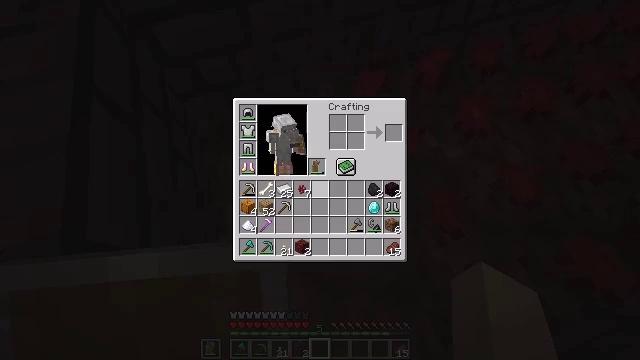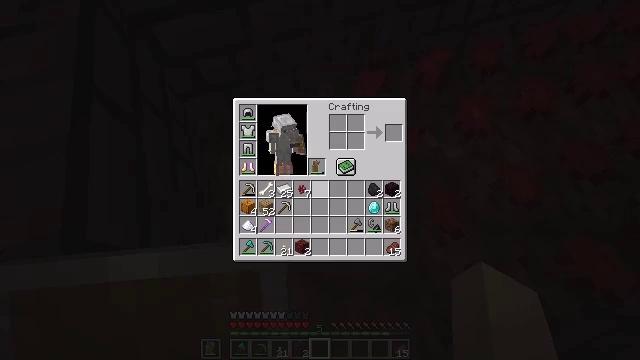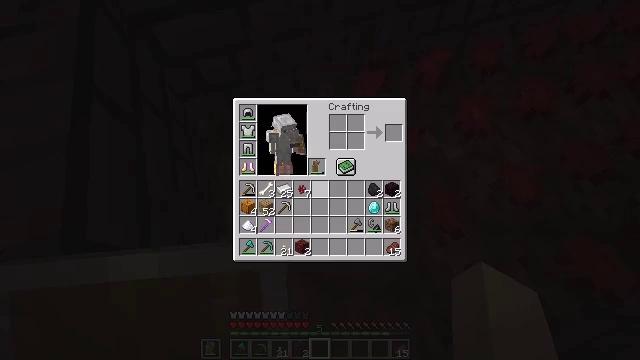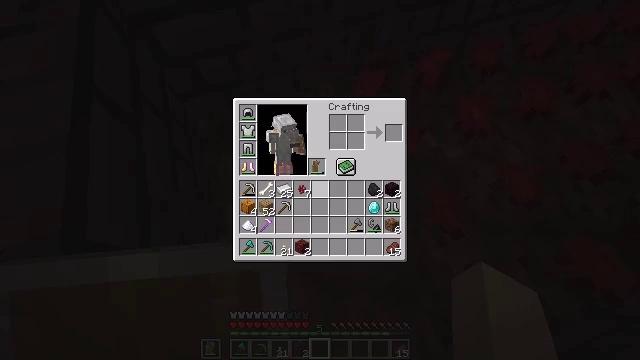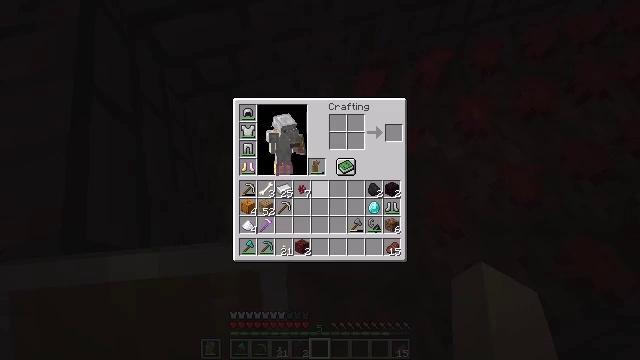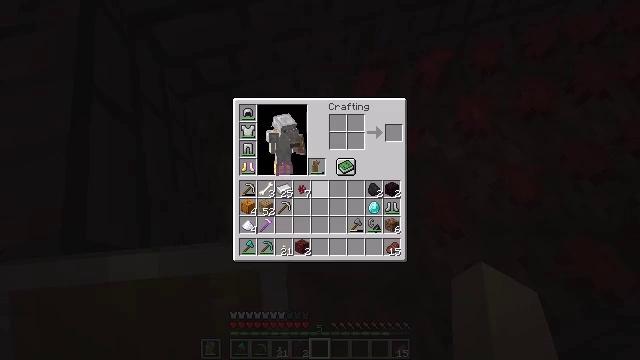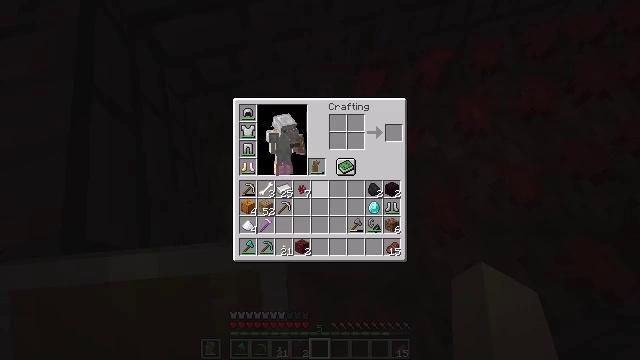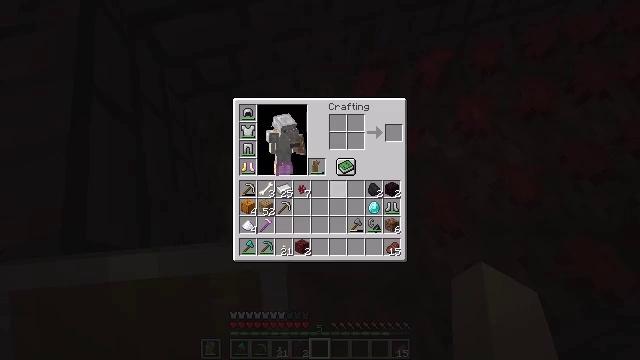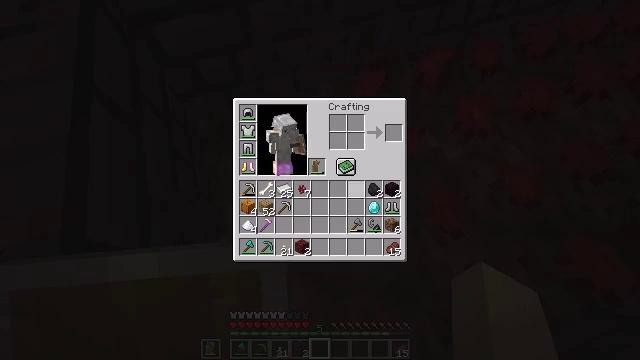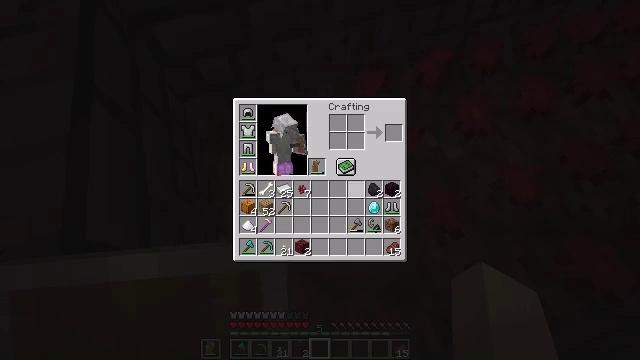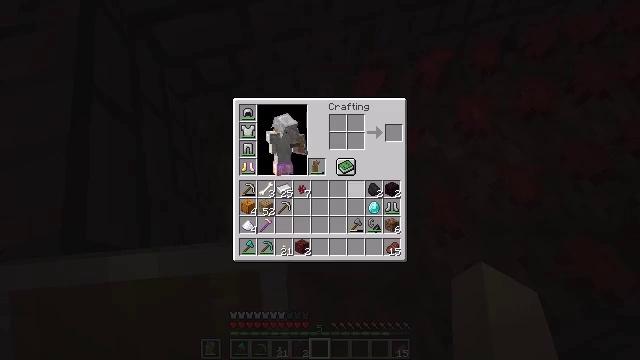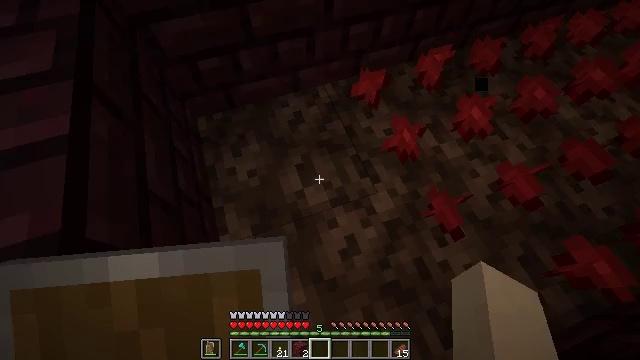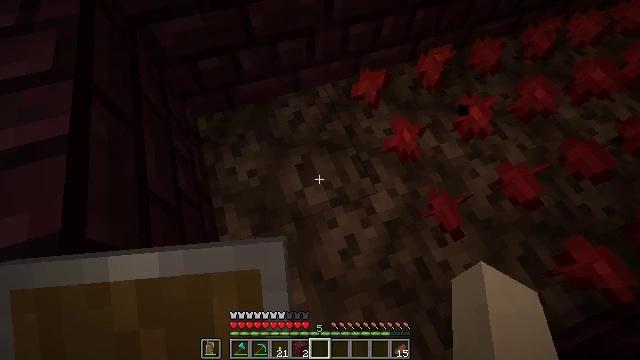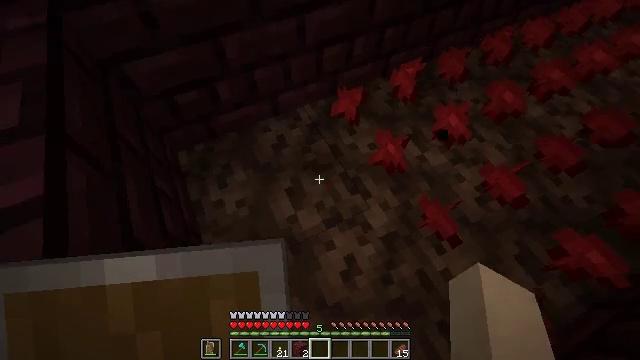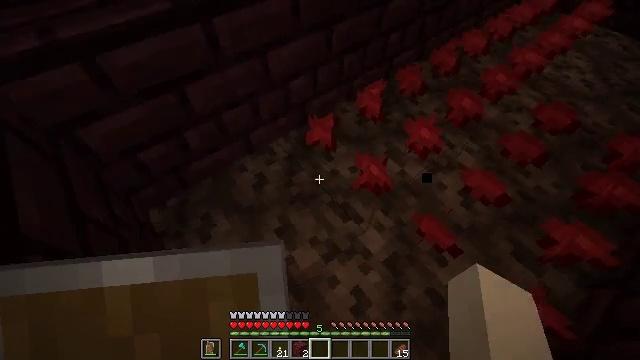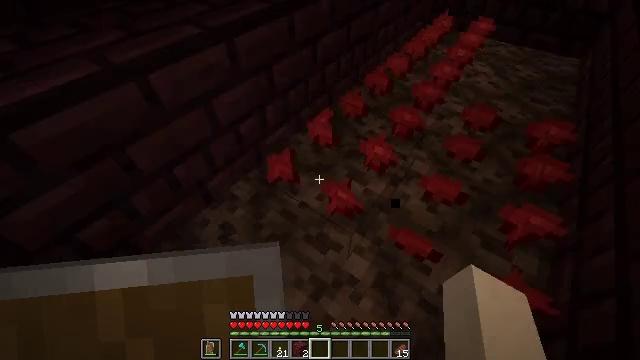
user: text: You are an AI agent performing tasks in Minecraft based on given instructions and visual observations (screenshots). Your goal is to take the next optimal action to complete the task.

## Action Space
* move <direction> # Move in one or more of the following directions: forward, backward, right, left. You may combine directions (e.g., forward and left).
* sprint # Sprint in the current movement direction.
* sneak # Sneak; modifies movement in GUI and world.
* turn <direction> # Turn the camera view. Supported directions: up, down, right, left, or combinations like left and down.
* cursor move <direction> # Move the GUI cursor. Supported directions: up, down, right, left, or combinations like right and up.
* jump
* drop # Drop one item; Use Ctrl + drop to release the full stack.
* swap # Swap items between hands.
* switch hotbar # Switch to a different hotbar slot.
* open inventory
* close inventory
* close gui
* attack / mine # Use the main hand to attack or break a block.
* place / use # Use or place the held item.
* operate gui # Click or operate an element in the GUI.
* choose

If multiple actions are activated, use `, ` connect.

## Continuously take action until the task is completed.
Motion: motion action
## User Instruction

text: Harvest nether wart in the Nether.
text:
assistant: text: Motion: no_op
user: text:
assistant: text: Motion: no_op
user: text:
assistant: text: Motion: no_op
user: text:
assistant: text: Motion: no_op
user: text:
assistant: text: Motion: no_op
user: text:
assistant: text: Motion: no_op
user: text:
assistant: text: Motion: cursor move right
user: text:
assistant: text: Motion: cursor move right
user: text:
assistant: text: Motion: no_op
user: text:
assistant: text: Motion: no_op
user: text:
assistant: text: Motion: close inventory
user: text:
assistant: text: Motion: close inventory
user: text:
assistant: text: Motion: move forward and move left, turn right and up
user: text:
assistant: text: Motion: move forward and move left, turn right and up
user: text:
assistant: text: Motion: move forward and move left, turn right and up
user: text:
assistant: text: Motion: move left, turn right and up
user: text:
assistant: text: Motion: turn right and up
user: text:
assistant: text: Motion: attack / mine
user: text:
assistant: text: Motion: turn right, attack / mine
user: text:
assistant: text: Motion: turn right
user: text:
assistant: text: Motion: turn right
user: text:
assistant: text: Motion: turn right
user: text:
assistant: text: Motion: move forward and move right
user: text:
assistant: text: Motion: move forward and move right
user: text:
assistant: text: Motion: attack / mine
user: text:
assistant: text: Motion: attack / mine
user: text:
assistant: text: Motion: no_op
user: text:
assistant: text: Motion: turn left and up
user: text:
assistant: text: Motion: move forward
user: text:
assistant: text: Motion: move forward, turn up